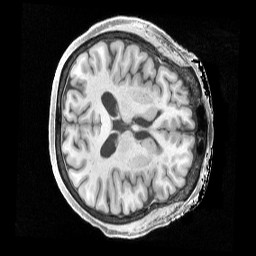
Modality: T1w
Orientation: axial
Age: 67
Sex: female
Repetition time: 2.4 s
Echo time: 0.00222 s